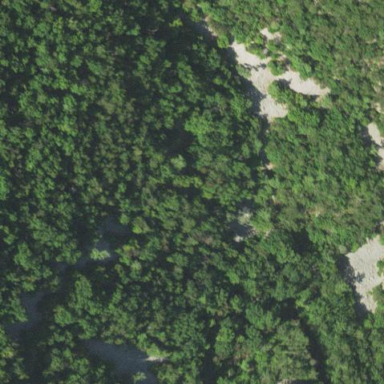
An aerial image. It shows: Natural scree.